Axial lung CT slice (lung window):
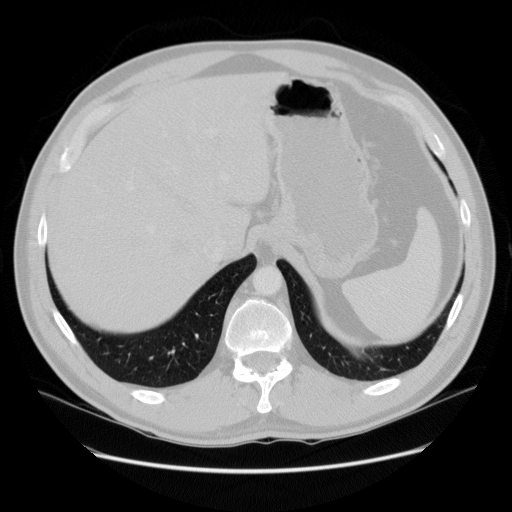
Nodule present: no